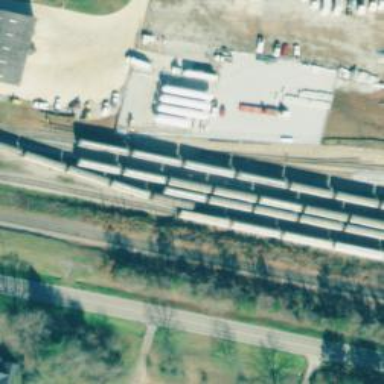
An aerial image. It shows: Railway spur service.